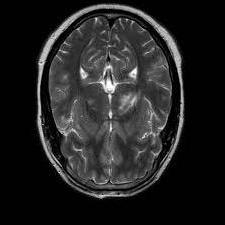
Label: notumor